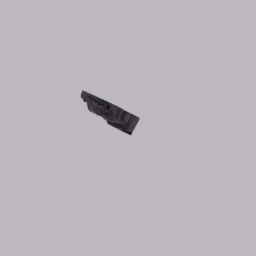
Label: decoration